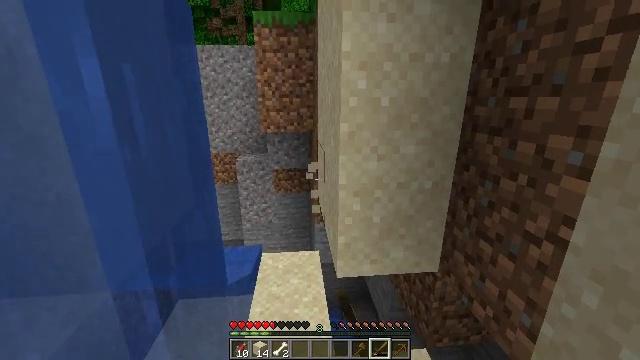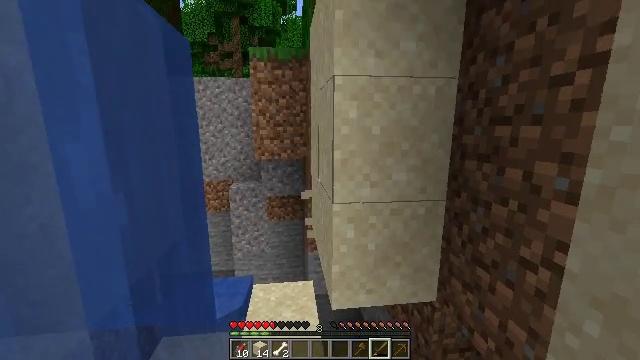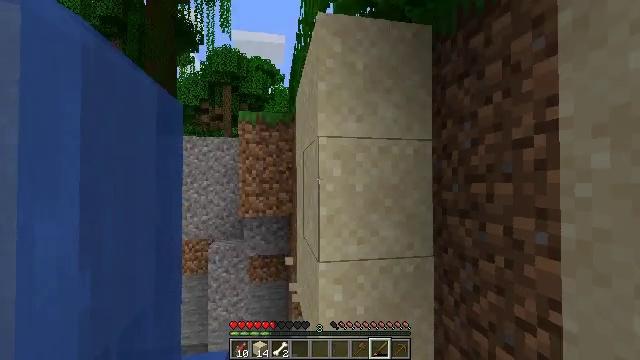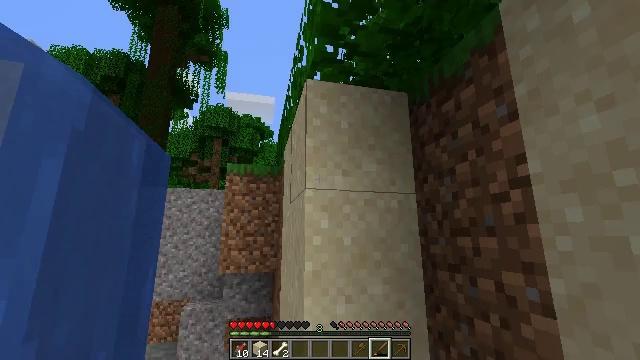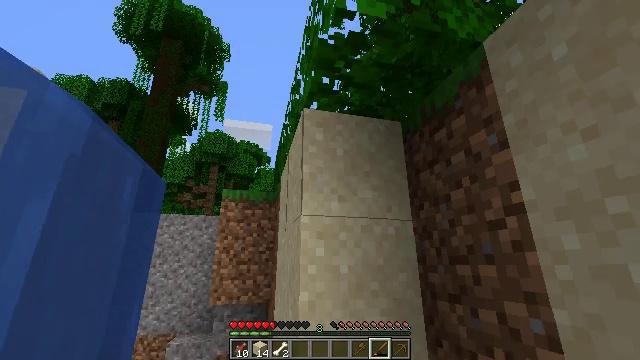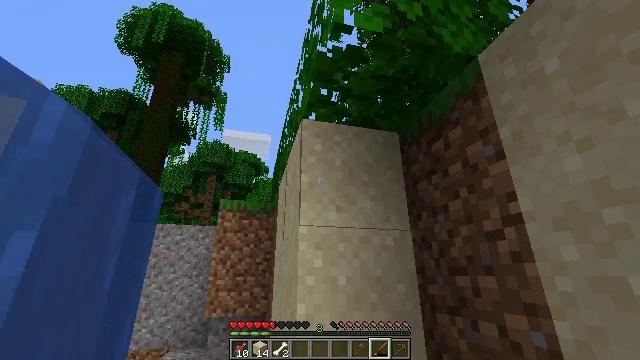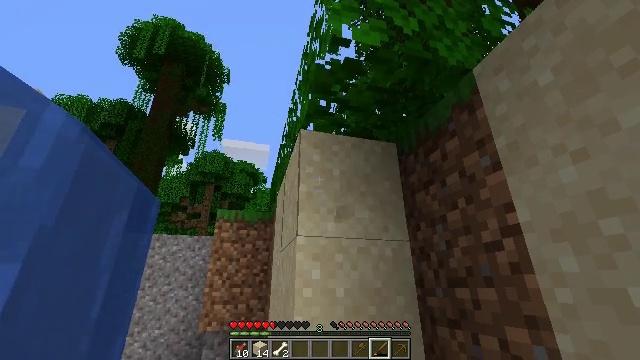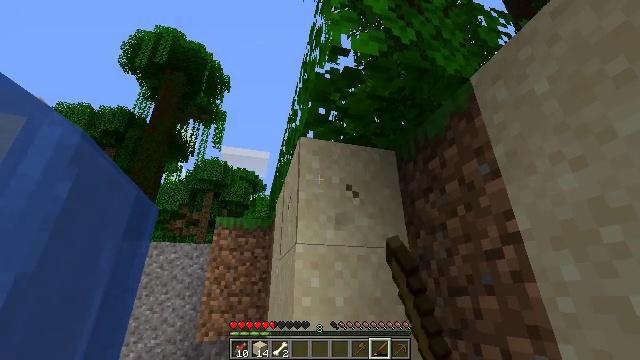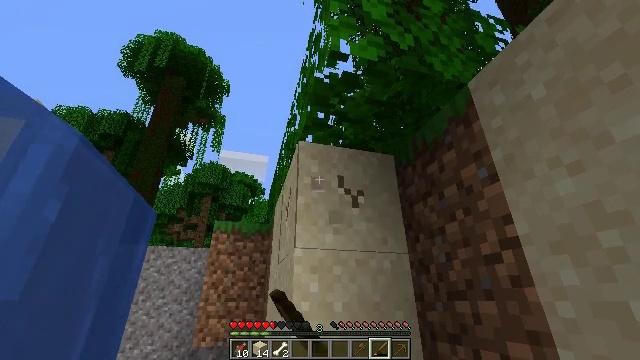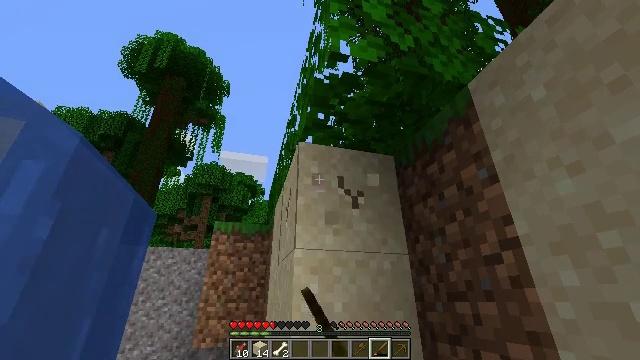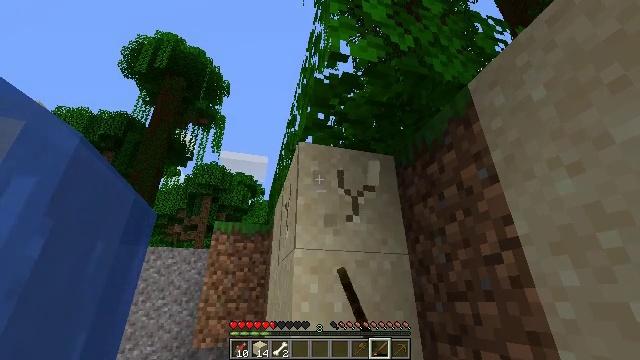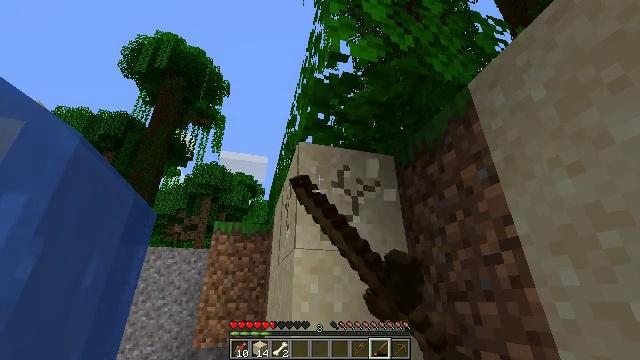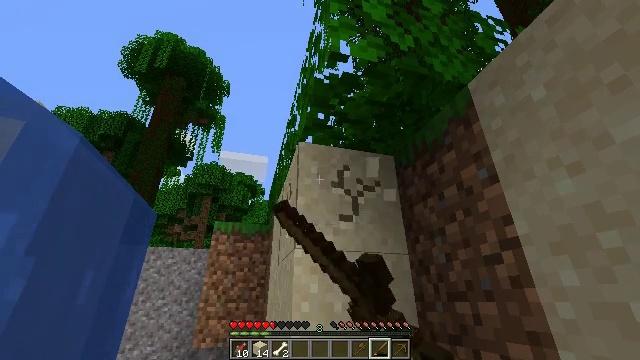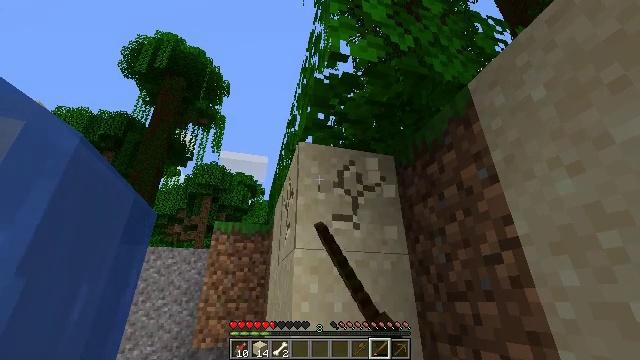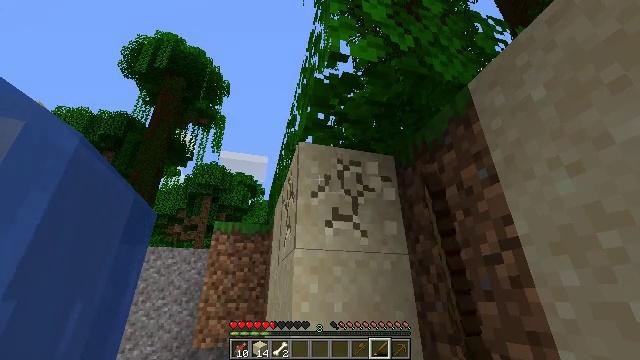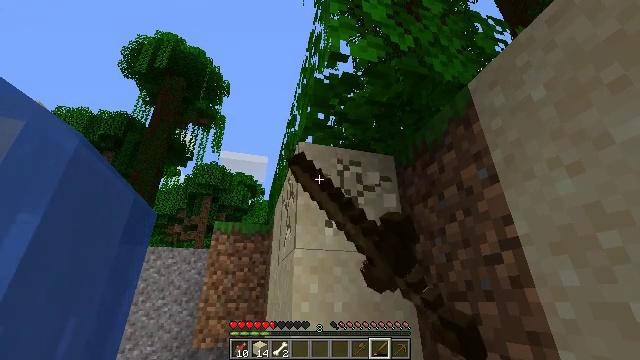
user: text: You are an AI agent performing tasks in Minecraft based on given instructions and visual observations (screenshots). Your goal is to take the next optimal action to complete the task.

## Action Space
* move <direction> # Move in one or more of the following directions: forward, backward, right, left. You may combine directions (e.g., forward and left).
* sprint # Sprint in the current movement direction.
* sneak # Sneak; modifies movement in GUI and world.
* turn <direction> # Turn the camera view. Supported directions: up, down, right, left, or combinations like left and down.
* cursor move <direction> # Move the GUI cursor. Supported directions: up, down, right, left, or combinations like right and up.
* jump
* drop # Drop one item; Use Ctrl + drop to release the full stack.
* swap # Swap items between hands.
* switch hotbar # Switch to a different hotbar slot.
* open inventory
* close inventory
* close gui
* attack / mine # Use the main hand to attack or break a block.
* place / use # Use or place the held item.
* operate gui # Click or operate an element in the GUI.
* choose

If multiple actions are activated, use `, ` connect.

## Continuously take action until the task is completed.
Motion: motion action
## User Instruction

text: Attack the ground to gather sand.
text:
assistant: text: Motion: turn right and up
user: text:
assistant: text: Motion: turn right and up
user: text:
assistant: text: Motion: turn right and up
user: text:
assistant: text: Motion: turn up
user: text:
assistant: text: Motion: turn up
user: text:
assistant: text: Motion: turn up, attack / mine
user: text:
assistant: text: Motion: turn up, attack / mine
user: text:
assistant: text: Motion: attack / mine
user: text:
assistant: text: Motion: attack / mine
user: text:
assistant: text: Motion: attack / mine
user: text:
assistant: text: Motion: attack / mine
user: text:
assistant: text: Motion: attack / mine
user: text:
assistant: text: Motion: attack / mine
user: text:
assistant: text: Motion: attack / mine
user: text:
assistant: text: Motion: attack / mine
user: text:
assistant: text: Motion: attack / mine
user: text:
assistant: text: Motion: attack / mine
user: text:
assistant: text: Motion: attack / mine
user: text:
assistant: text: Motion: attack / mine
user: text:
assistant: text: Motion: attack / mine
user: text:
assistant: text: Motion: attack / mine
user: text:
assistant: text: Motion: attack / mine
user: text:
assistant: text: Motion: attack / mine
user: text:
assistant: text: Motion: attack / mine
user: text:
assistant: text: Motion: attack / mine
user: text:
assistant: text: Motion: attack / mine
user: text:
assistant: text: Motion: attack / mine
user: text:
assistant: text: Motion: turn right and down
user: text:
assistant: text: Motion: turn right and down
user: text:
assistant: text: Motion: turn right and down